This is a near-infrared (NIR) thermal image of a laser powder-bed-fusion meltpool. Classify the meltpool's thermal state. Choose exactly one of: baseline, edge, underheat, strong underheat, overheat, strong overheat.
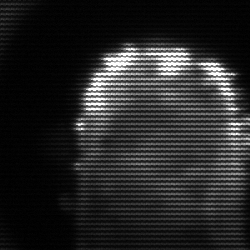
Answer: baseline